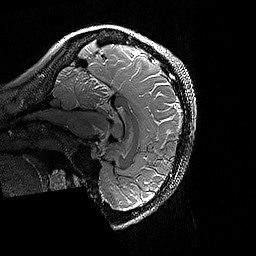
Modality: T2w
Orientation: sagittal
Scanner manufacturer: siemens
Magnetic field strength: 3 T
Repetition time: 3.2 s
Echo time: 0.428 s